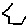
Label: hexagon